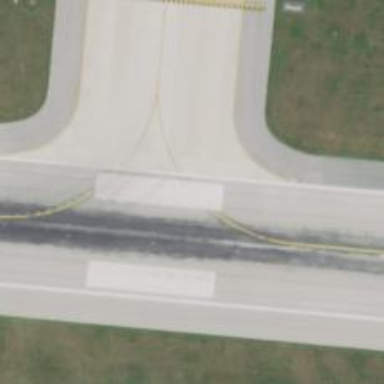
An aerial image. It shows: Image of taxiway at airport.